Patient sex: M
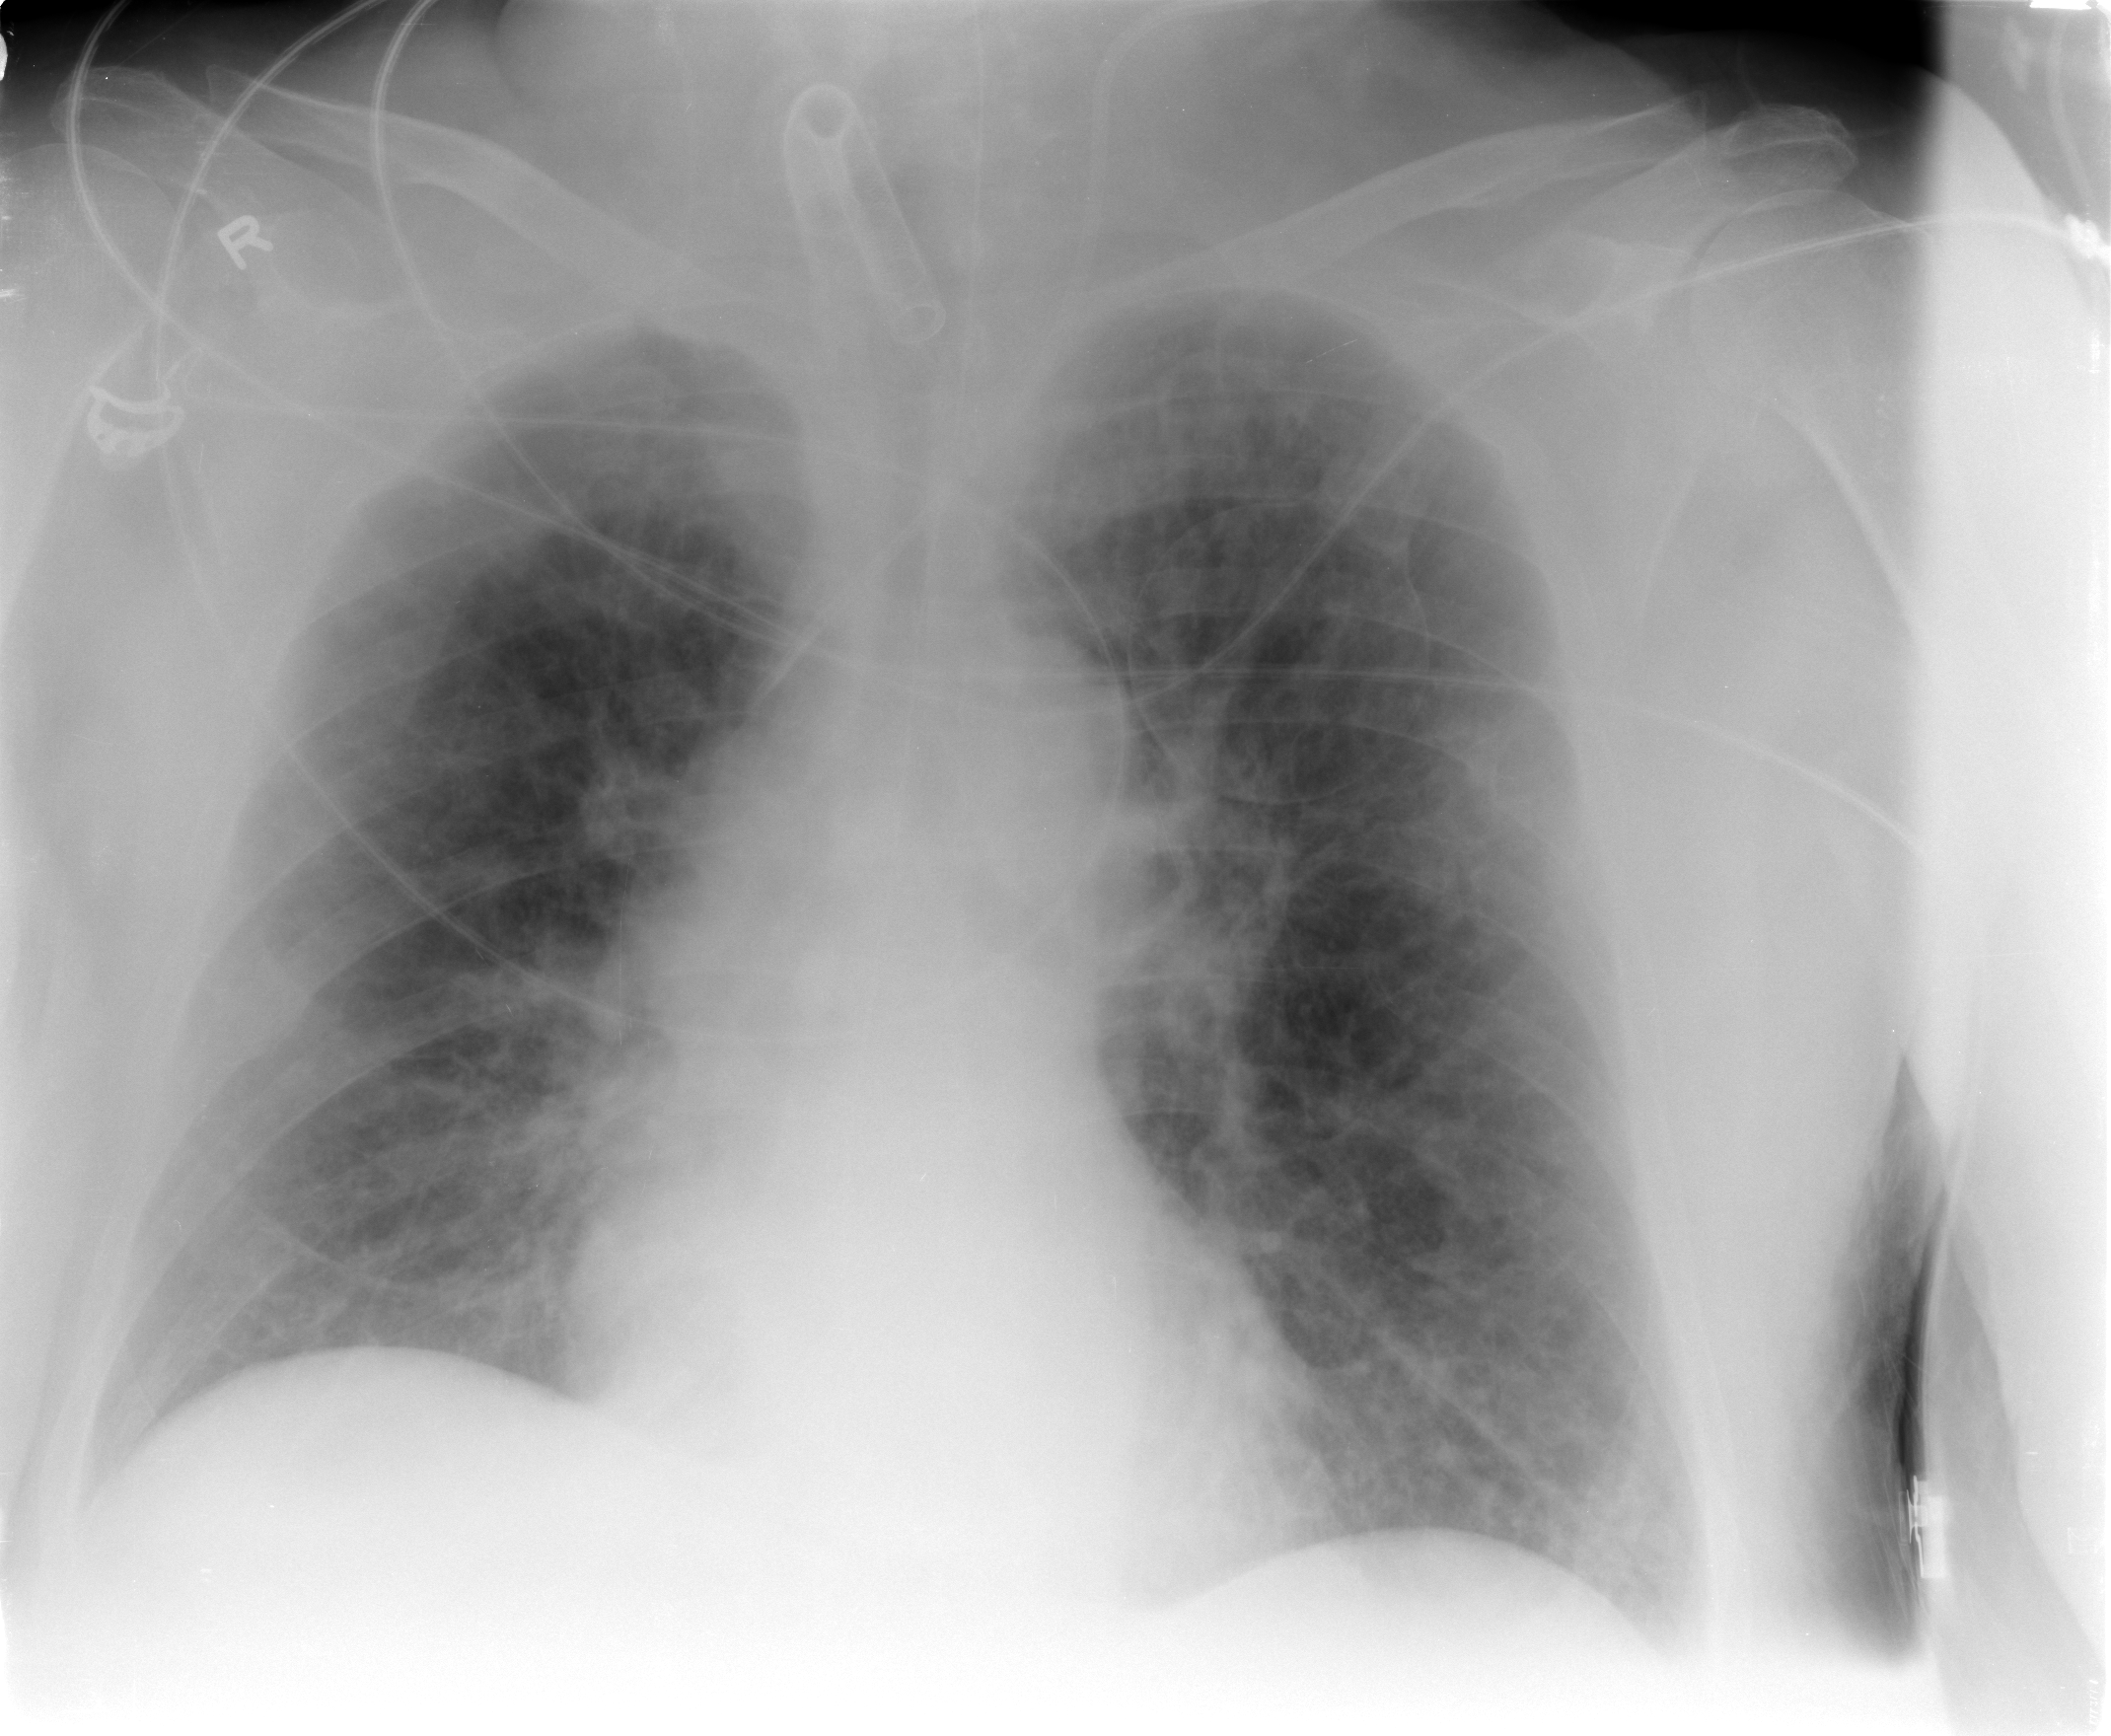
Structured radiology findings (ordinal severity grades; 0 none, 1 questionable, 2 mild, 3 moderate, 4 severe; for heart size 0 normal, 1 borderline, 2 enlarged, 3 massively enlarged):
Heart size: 0
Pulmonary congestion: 2
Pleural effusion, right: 0
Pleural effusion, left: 0
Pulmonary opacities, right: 2
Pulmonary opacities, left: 0
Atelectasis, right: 2
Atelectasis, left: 0